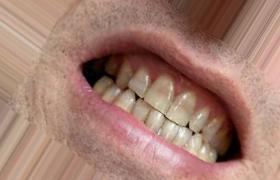
Condition: Tooth Discoloration